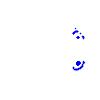
Particle: electron